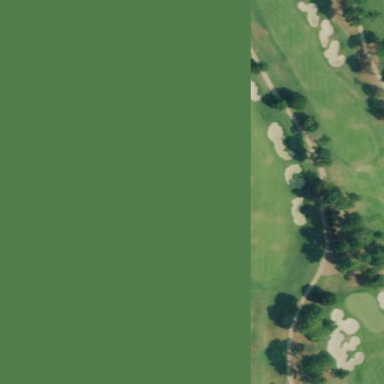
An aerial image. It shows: Rough area in golf course.